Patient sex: M
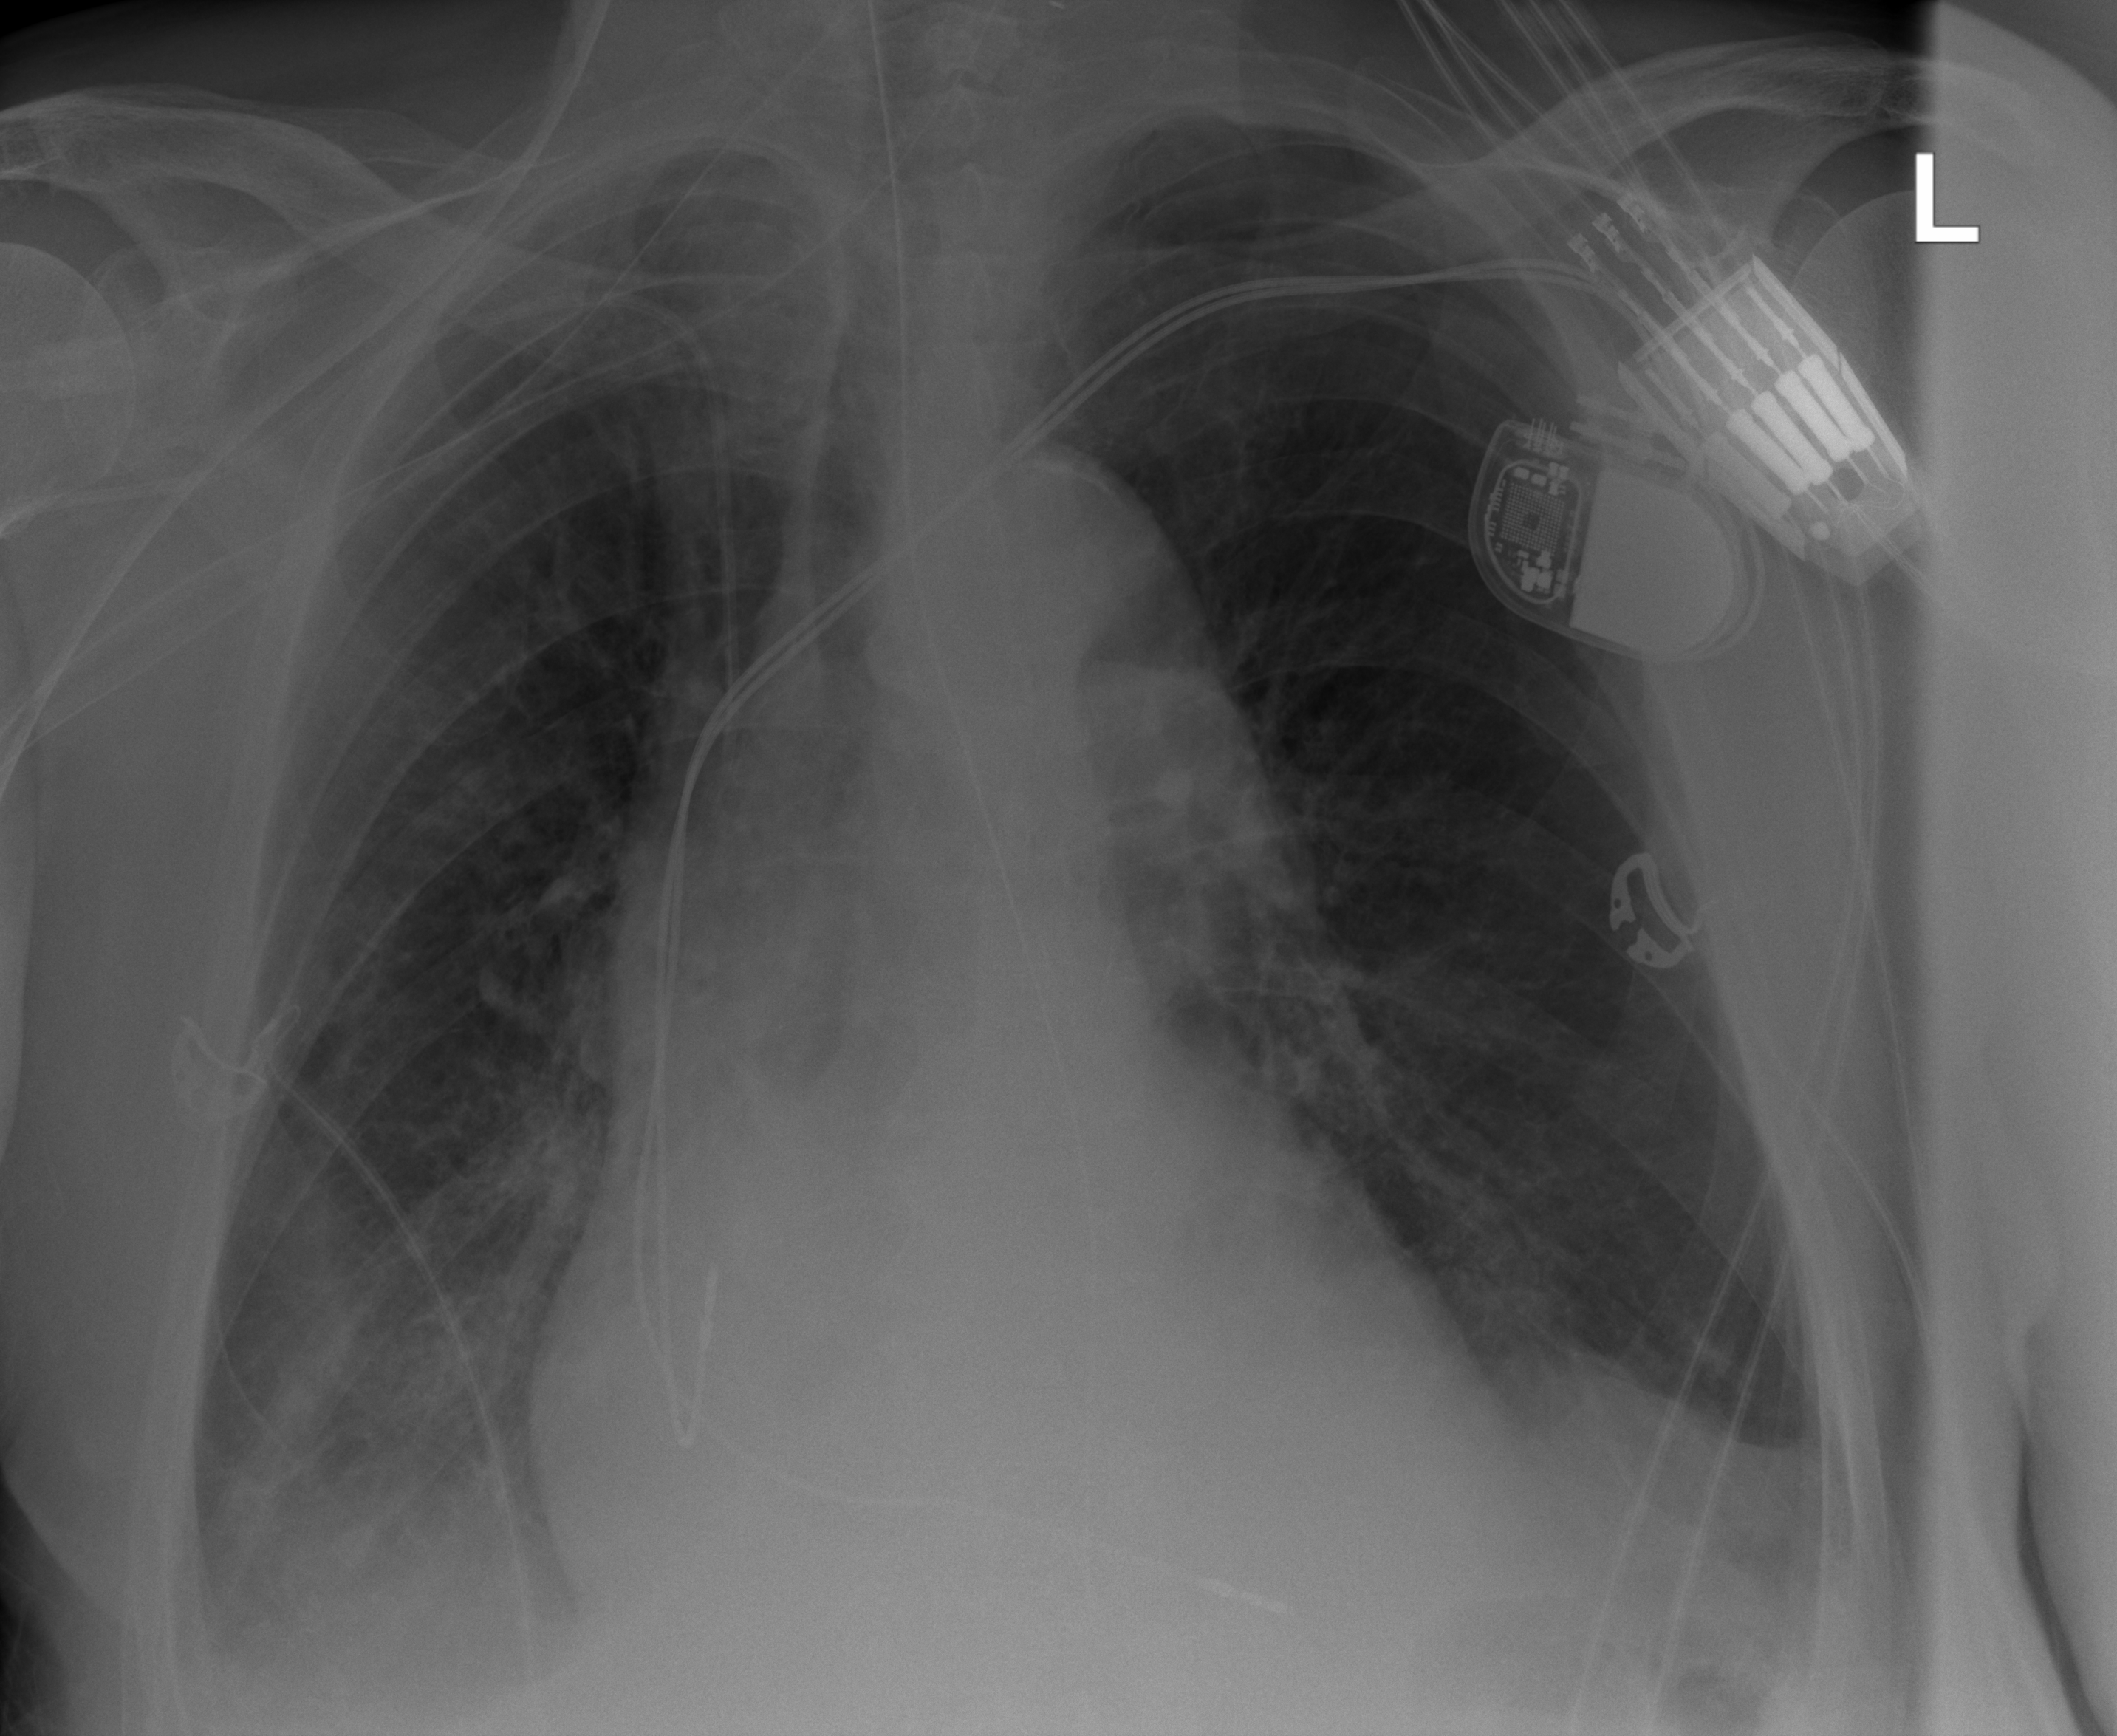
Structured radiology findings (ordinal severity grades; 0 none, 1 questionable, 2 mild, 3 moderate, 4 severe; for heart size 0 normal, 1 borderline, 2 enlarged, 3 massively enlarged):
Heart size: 2
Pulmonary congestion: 0
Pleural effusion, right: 0
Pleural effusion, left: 2
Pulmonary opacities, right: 3
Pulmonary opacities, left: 0
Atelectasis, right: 2
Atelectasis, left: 2